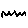
Label: zigzag